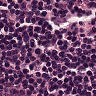
Metastatic tissue present: no